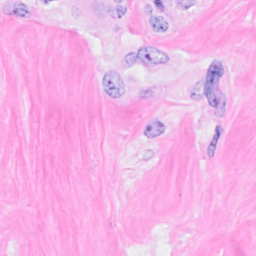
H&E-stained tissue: Breast